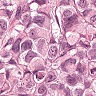
Metastatic tissue present: yes